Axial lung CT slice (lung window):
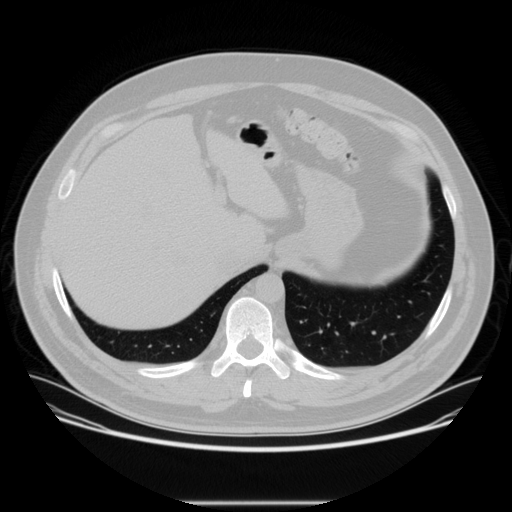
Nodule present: no